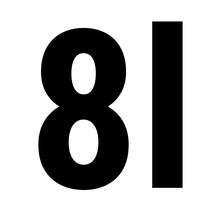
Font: Roboto_Condensed_Bold